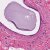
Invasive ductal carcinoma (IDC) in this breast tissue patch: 0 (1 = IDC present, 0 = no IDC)